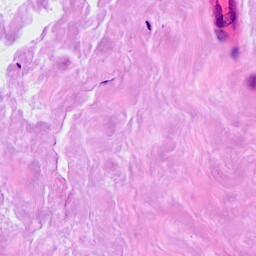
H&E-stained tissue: Breast